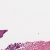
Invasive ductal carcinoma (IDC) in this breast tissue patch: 0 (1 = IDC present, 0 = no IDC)